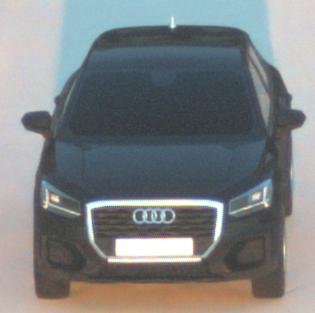
Make: Audi
Model: Q2
Model produced from: 2016
Model produced until: 2020
Doors: 5
Color: black
Road condition: dry road
Daytime: sunrise or sunset
Contrast: medium contrast